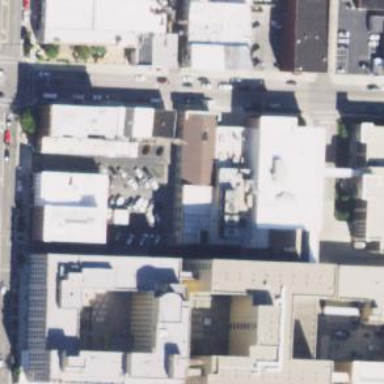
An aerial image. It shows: Tan commercial building.